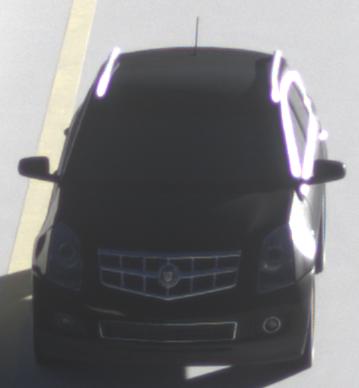
Make: Cadillac
Model: SRX 3.0 V6
Detailed model: SRX (II)
Model produced from: 2010/12
Model produced until: 2012/01
Doors: 5
Color: black
Road condition: dry road
Daytime: sunrise or sunset
Contrast: high contrast